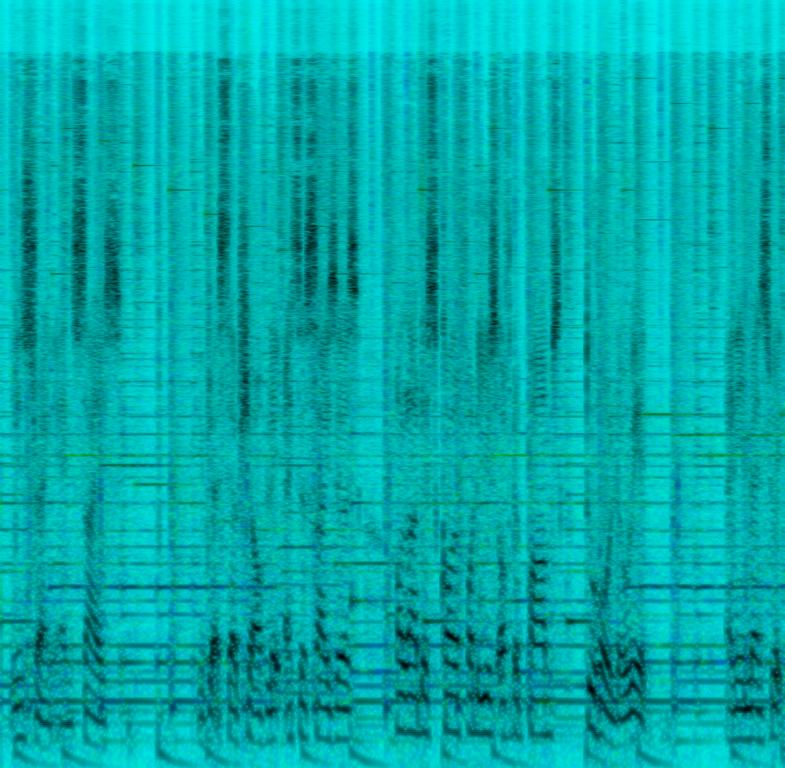
This is a product review video. There is a male voice describing the product. In the background music, there is a very generic jingle that contains an acoustic guitar, a bass guitar, an acoustic drum beat and bells. If the track can be isolated from the piece, it could be used as an advertisement jingle.